Question: I currently have a fragment with a 'recylerView' and an 'actionBar' that is transparent. I am trying to create a space at the top of my 'recylerView' so that my 'actionBar' isn't immediately overlapping my 'recylerView' when viewing the top of the recylerView. This is the effect I am trying to create (taken from default gallery app):
<URL>
This is what I currently have in my own app:

How do I get that little white space at the top before my recylerView so that my transparent actionBar isn't overlapping the topmost recylerView row immediately?
This is the relevant code:
'''
protected void onCreate(Bundle savedInstanceState) {
super.onCreate(savedInstanceState);
setContentView(R.layout.activity_fragment);
FragmentManager fm = getSupportFragmentManager();
Fragment fragment = fm.findFragmentById(R.id.fragment_container);
if (fragment == null) {
fragment = FragmentAlbumGallery.newInstance();
fm.beginTransaction().add(R.id.fragment_container, fragment, Constants.FRAGMENT_ALBUMS_GALLERY).commit();
}
}
'''
'''
public View onCreateView(LayoutInflater inflater, ViewGroup container, Bundle savedInstanceState) {
View v = inflater.inflate(R.layout.fragment_recycler_gallery, container, false);
mAlbumRecyclerView = (RecyclerView) v.findViewById(R.id.recycler_view);
mAlbumRecyclerView.setLayoutManager(new GridLayoutManager(getActivity(), 2));
//onResume() gets called here. No need to set up adapter since we do it there
// setupAdapter();
return v;
}
'''
'''
<?xml version="1.0" encoding="utf-8"?>
<FrameLayout
xmlns:android="http://schemas.android.com/apk/res/android"
android:id="@+id/fragment_container"
android:layout_width="match_parent"
android:layout_height="match_parent"
android:background="@color/colorPrimaryDark">
</FrameLayout>
'''
'''
<?xml version="1.0" encoding="utf-8"?>
<android.support.v7.widget.RecyclerView
xmlns:android="http://schemas.android.com/apk/res/android"
xmlns:tools="http://schemas.android.com/tools"
android:id="@+id/recycler_view"
android:layout_width="match_parent"
android:layout_height="match_parent"
tools:context=".ActivityGallery"/>
'''
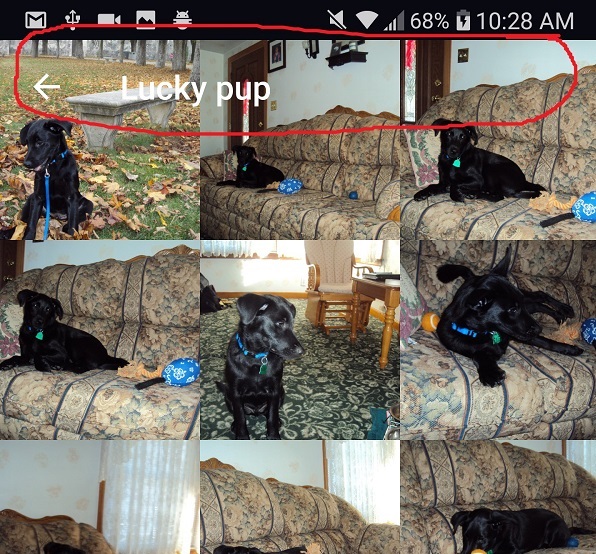
Answer: Add a 'View' and 'RecyclerView' under it:
'''
<?xml version="1.0" encoding="utf-8"?>
<LinearLayout xmlns:android="http://schemas.android.com/apk/res/android"
android:layout_width="match_parent"
android:layout_height="wrap_content"
android:orientation="vertical">
<View
android:layout_width="match_parent"
android:layout_height="50dp"
android:background="#c4c4c4" />
<android.support.v7.widget.RecyclerView
android:id="@+id/recycler_view"
android:layout_width="match_parent"
android:layout_height="match_parent"
android:layout_gravity="bottom" />
</LinearLayout>
'''
<URL>